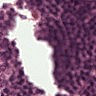
Metastatic tissue present: no